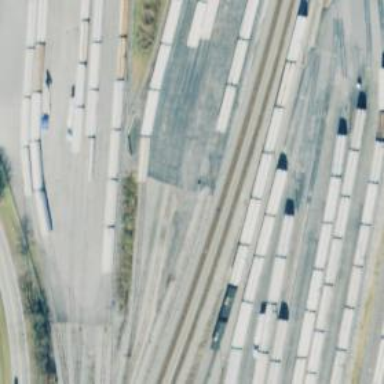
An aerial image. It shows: Railway siding for service.